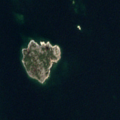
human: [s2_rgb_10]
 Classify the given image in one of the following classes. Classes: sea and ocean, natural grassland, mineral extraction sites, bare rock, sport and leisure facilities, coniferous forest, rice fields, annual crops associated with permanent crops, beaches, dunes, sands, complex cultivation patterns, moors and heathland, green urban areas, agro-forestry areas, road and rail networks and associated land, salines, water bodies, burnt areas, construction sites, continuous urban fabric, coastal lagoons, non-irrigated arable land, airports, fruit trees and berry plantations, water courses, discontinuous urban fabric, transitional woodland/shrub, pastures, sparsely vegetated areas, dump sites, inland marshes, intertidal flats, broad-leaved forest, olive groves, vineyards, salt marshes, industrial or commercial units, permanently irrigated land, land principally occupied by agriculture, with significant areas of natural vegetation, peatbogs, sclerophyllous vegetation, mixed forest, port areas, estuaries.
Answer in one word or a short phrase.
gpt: sea and ocean